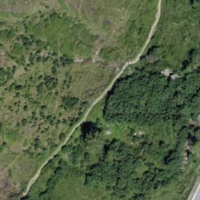
EUNIS habitat code: 31
Species observed at this site:
Equisetum sylvaticum